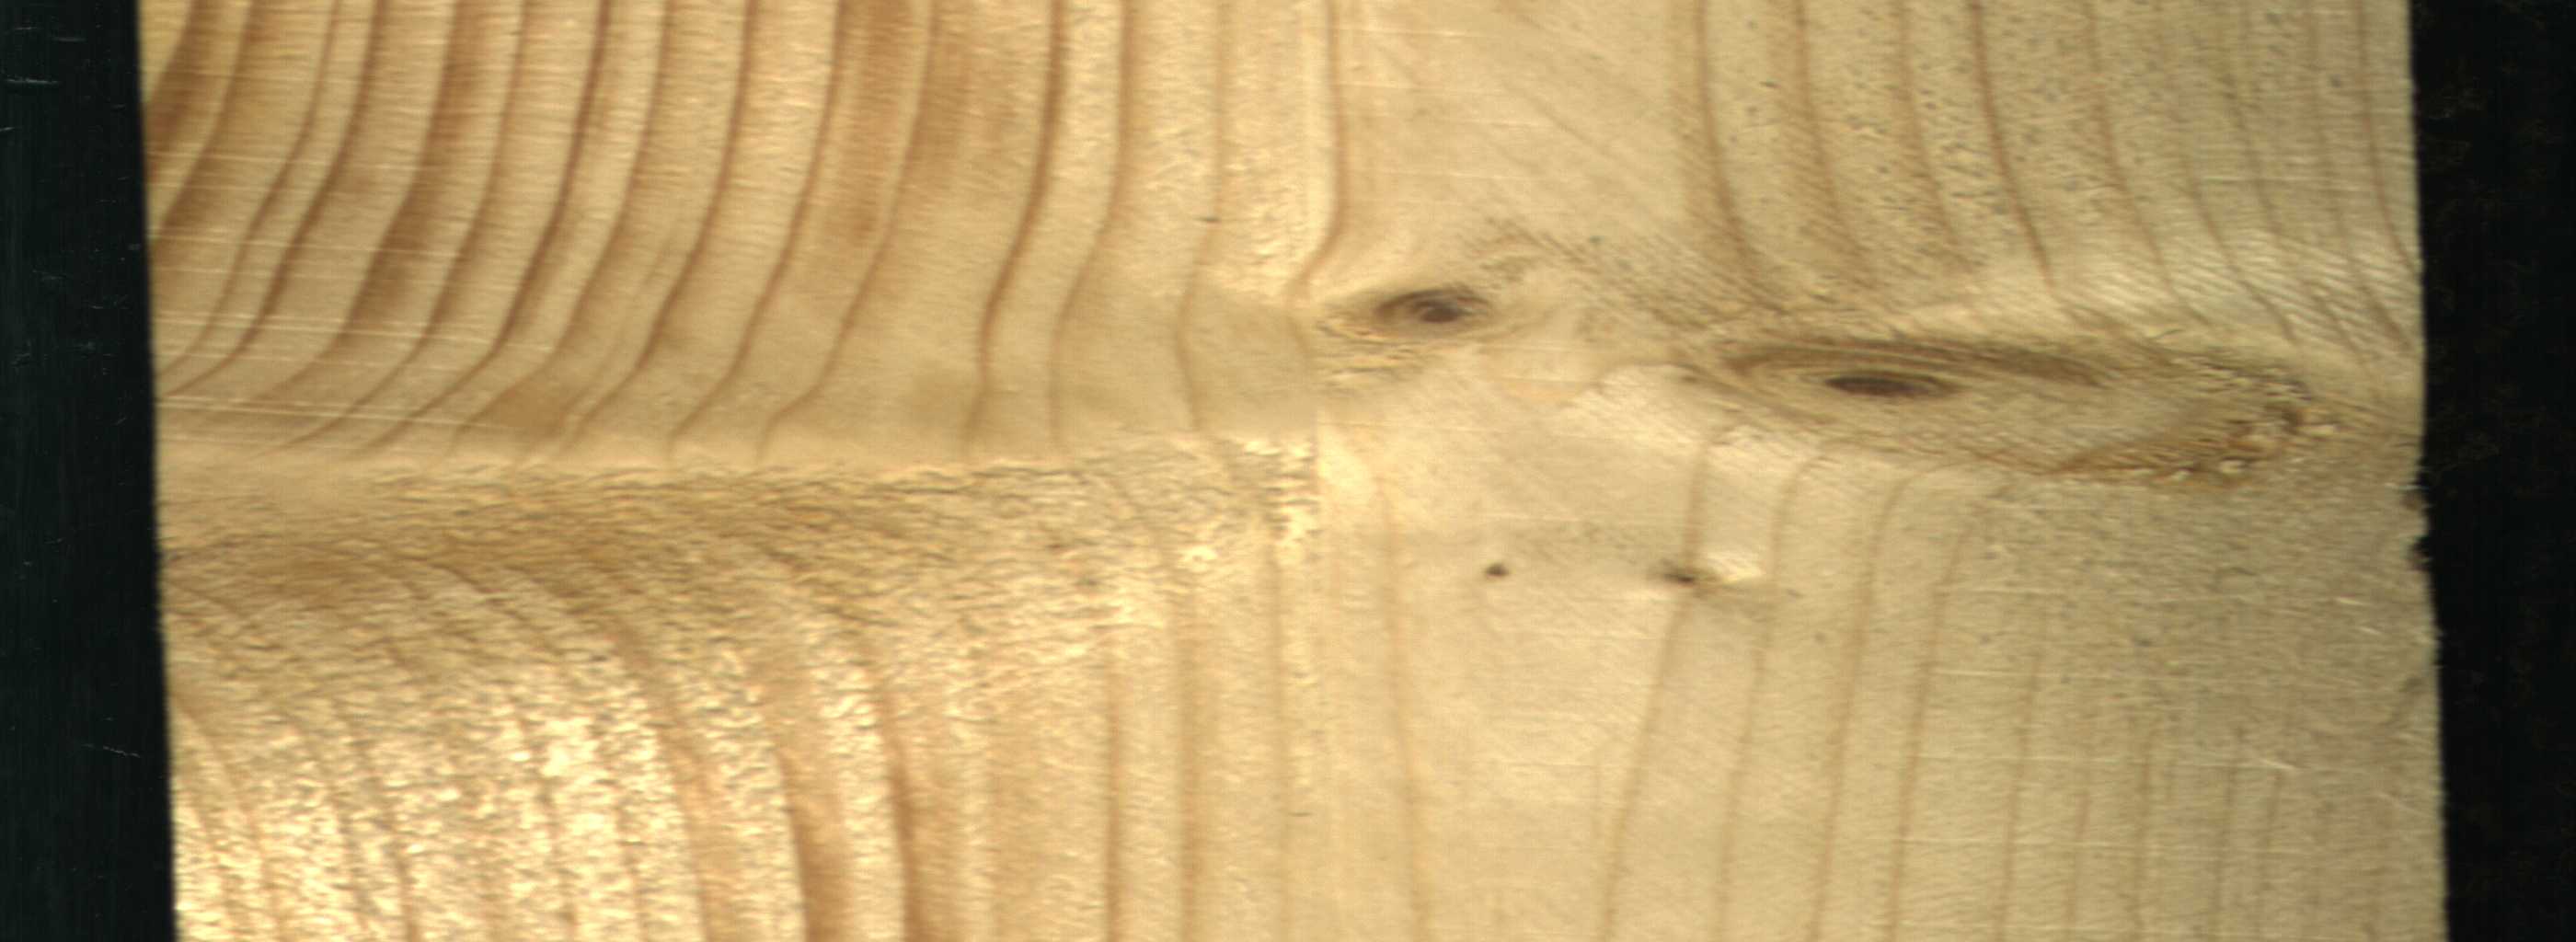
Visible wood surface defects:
Live_Knot
Live_Knot
Live_Knot
Live_Knot